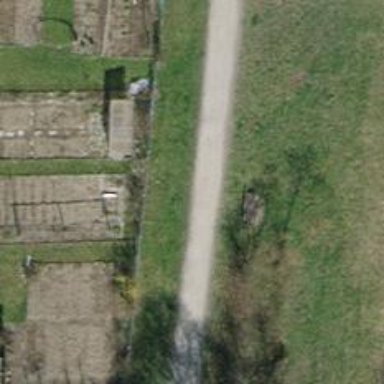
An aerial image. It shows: Brown bench.